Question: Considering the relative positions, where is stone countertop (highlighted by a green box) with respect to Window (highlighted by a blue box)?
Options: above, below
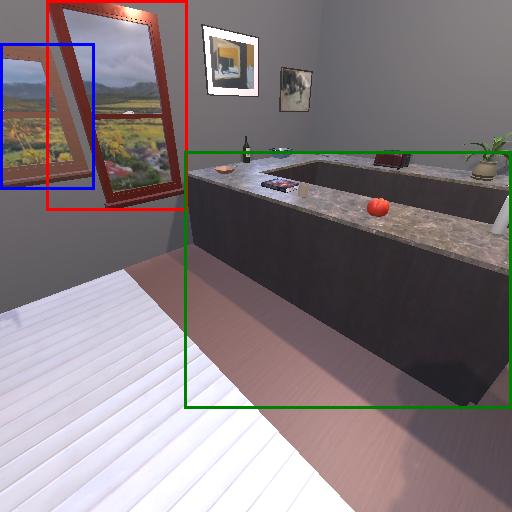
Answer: above